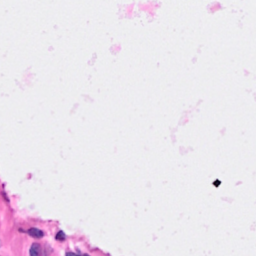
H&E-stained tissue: Breast